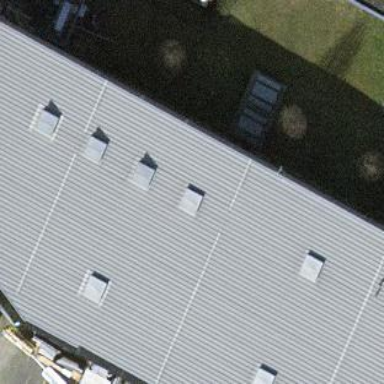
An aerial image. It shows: Industrial building.